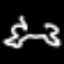
Label: frog